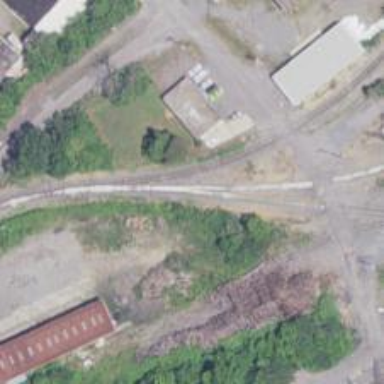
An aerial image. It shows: Railway yard used for servicing trains.